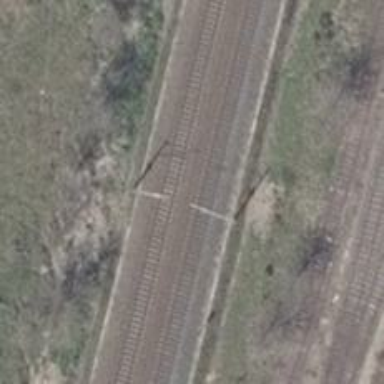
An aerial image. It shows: Milestone along the railway track with catenary mast.